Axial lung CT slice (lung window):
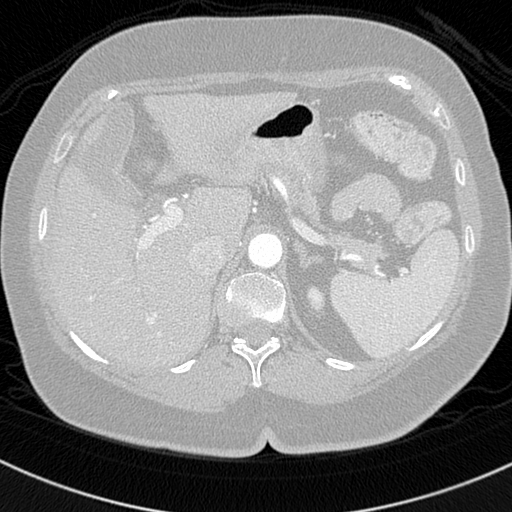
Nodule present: no